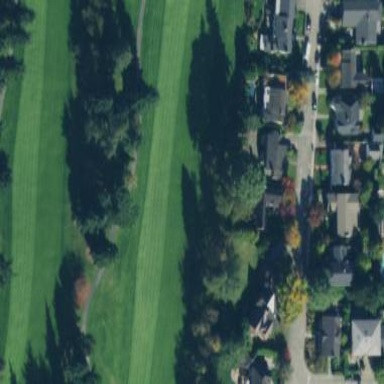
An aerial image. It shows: Grassy area designated as golf fairway with grass land cover.